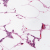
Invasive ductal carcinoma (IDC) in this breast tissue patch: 0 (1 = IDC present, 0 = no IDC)